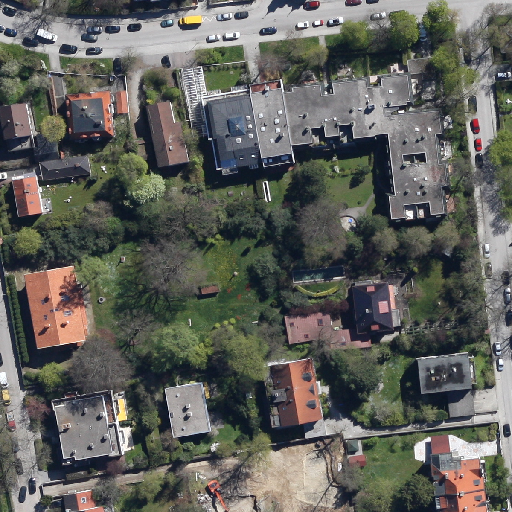
Referring expression: van in the parking area